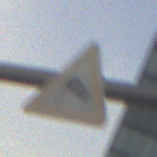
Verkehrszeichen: SeitenwindVonLinks
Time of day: SunriseSunset
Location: Outdoor (Urban)
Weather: PartlyCloudy
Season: NotSpecified
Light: Natural